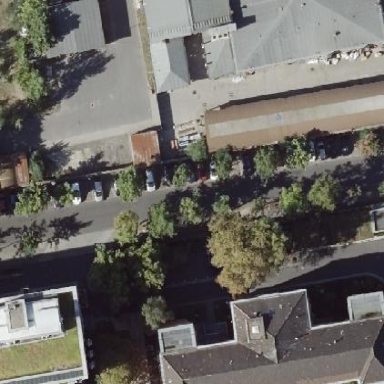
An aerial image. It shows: Parking lane area.